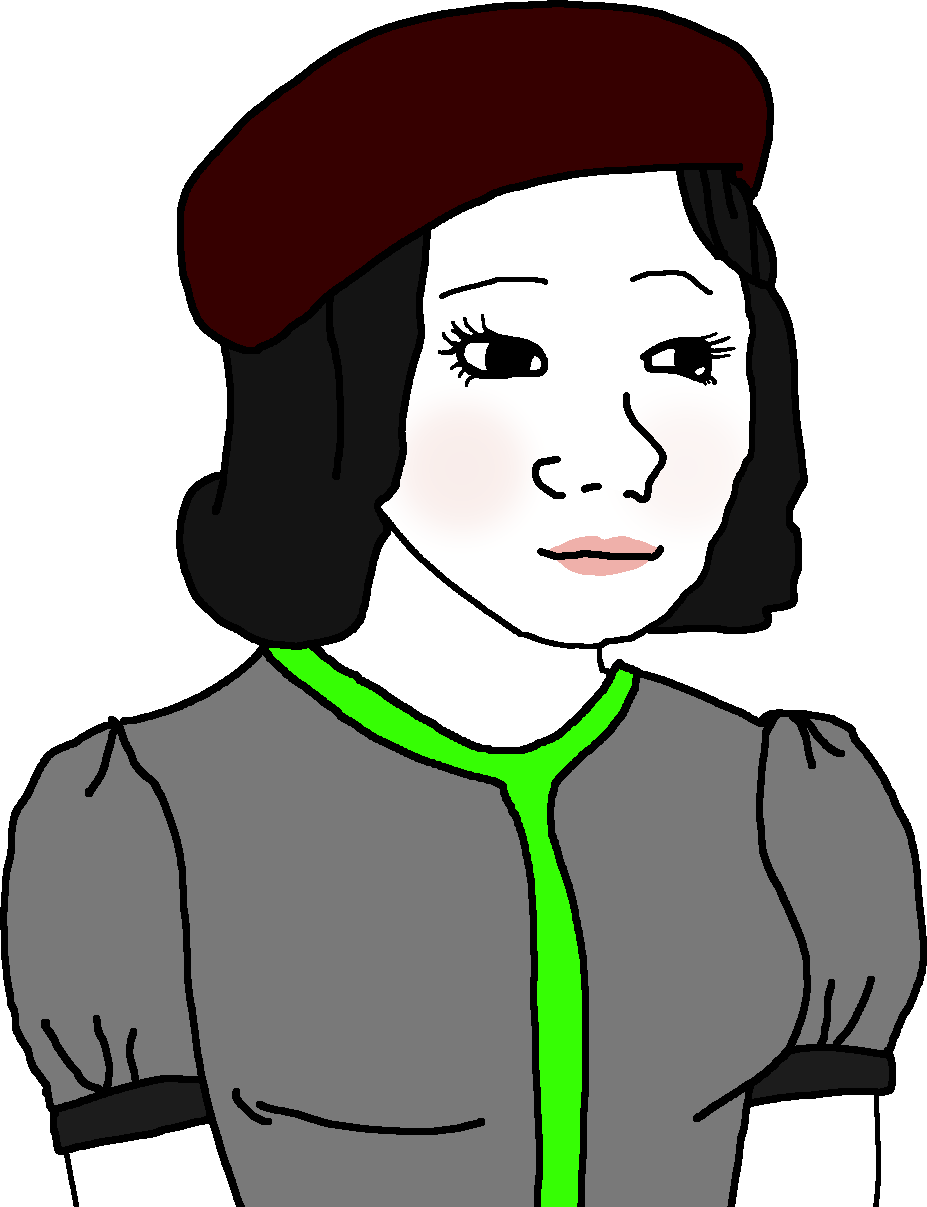
Label: 5_Trad_Wife